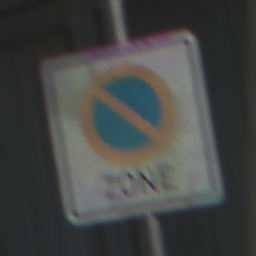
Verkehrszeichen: BeginnEingeschraenktesHalteverbotZone
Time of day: MorningAfternoon
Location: Outdoor (Urban)
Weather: Clear
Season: NotSpecified
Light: Natural